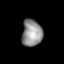
Tissue: lung
Cell type: Myeloid cells
Senescence score: 0.724
Nuclear area (px): 537
Mean DAPI intensity: 144.099